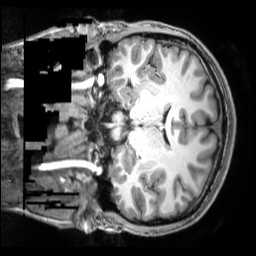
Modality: T1w
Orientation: coronal
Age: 20
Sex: male